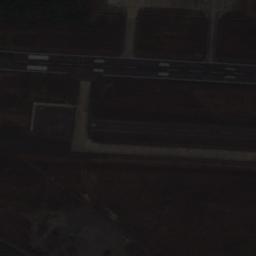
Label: runway